Question: I have a 'DateTime' field in a 'List<>' used as 'ItemSource' in a WPF 'DataGrid' that I would like to format differently depending on the value.
If the 'DateTime' value is within a year of 'DateTime.Now', I want to use ''MMM dd hh:mm'' as formatting, if it is beyond a year of 'DateTime.Now', I want to use ''MMM dd yyyy'' as formatting, and if is exactly 'DateTime.MinValue', then a wish that the cell in the data grid is blank.
This is the code that I have that currenly only shows dates with ''MMM dd hh:mm'' as format.
Is it possible to define this variable formatting directly in the XAML?
If not, how can I patch the formatting programatically in the DataGrid_Loaded event?

'''
public class DeadlineItem
{
public string Name { get; set; }
public DateTime Deadline {get; set; }
public DeadlineItem(string aName, DateTime aDeadline)
{
this.Name = aName;
this.Deadline = aDeadline;
}
}
private void DataGrid_Loaded(object sender, RoutedEventArgs e)
{
var items = new List<DeadlineItem>();
items = new List<DeadlineItem>();
items.Add(new DeadlineItem("Distant deadline", DateTime.Now.AddDays(500)));
items.Add(new DeadlineItem("Near Deadline", DateTime.Now.AddDays(1)));
items.Add(new DeadlineItem("No Deadline", DateTime.MinValue));
// ... Assign ItemsSource of DataGrid.
var grid = sender as DataGrid;
grid.ItemsSource = items;
}
'''
And the XAML is:
'''
<DataGrid
AutoGenerateColumns="False"
HorizontalAlignment="Left"
Margin="0,0,0,0"
VerticalAlignment="Top"
Loaded="DataGrid_Loaded">
<DataGrid.Columns>
<DataGridTextColumn Header="Name" Binding="{Binding Name}" />
<DataGridTextColumn Header="Deadline" Binding="{Binding Deadline, StringFormat=\{0:MMM dd HH:mm\}}" />
</DataGrid.Columns>
</DataGrid>
'''
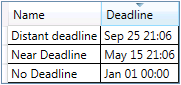
Answer: As Eugene mentioned, you'll want to use a converter. First, you'll want to add a class that implements <URL>:
'''
public class DateTimeFormatConverter : IValueConverter
{
public object Convert(object value, Type targetType, object parameter, CultureInfo culture)
{
var dateValue = value as DateTime?;
if (dateValue != null)
{
var diff = dateValue - DateTime.Now;
// Greater than 1 year, format as MM/dd/yyyy
if (diff > new TimeSpan(365, 0, 0, 0))
{
return dateValue.Value.ToString("MMM dd yyyy");
}
else if (dateValue == DateTime.MinValue)
{
return "";
}
else
{
return dateValue.Value.ToString("MMM dd hh:mm");
}
}
return null;
}
public object ConvertBack(object value, Type targetType, object parameter, CultureInfo culture)
{
throw new NotImplementedException();
}
}
'''
Now, you need to reference the converter in your xaml file. Something like:
'''
<Window.Resources>
<TestWpf:DateTimeFormatConverter x:Key="DateTimeFormatConverter"></TestWpf:DateTimeFormatConverter>
</Window.Resources>
'''
Lastly, you'll change your binding to use the converter:
'''
<DataGrid
AutoGenerateColumns="False"
HorizontalAlignment="Left"
Margin="0,0,0,0"
VerticalAlignment="Top"
Loaded="DataGrid_Loaded">
<DataGrid.Columns>
<DataGridTextColumn Header="Name" Binding="{Binding Name}" />
<DataGridTextColumn Header="Deadline" Binding="{Binding Deadline, Converter={StaticResource DateTimeFormatConverter}}" />
</DataGrid.Columns>
</DataGrid>
'''
You don't need to worry about sorting, the datagrid will sort on the underlying date, not the formatted string.